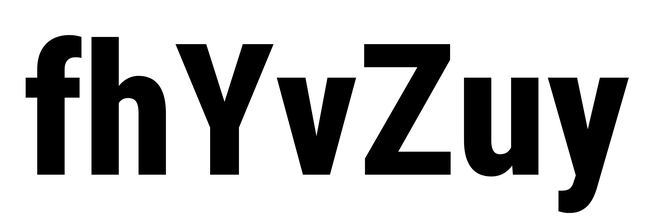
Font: Roboto_Condensed_ExtraBold